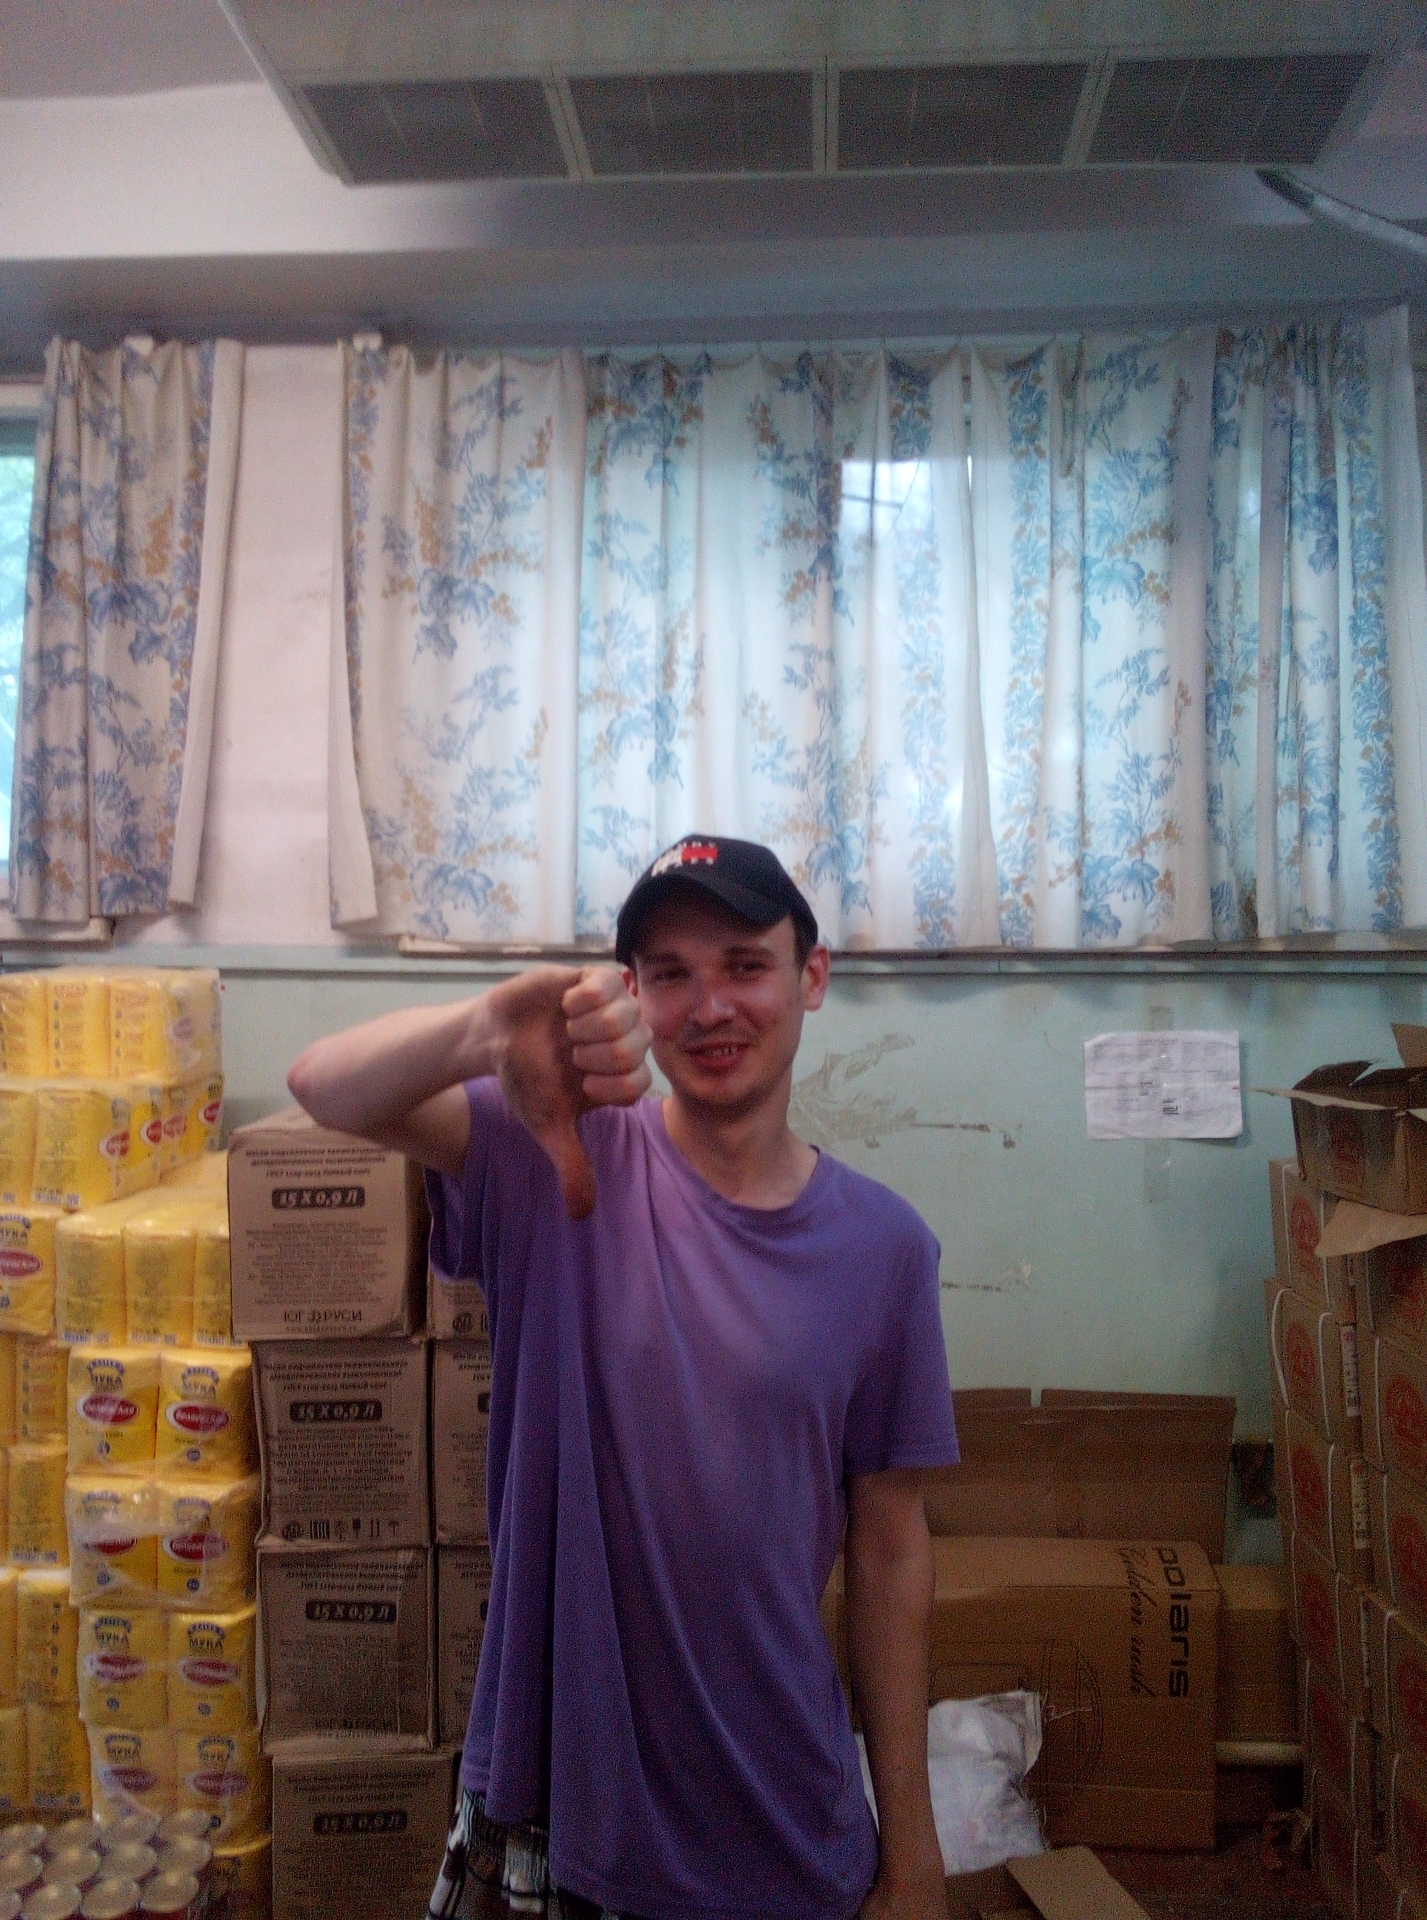
Label: noise